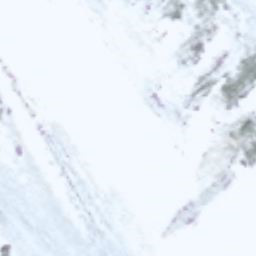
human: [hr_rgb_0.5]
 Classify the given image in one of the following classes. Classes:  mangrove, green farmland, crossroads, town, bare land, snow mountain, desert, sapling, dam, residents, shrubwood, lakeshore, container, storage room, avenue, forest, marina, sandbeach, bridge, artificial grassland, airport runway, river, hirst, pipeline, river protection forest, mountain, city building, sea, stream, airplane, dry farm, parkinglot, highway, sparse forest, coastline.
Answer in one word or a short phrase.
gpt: snow mountain